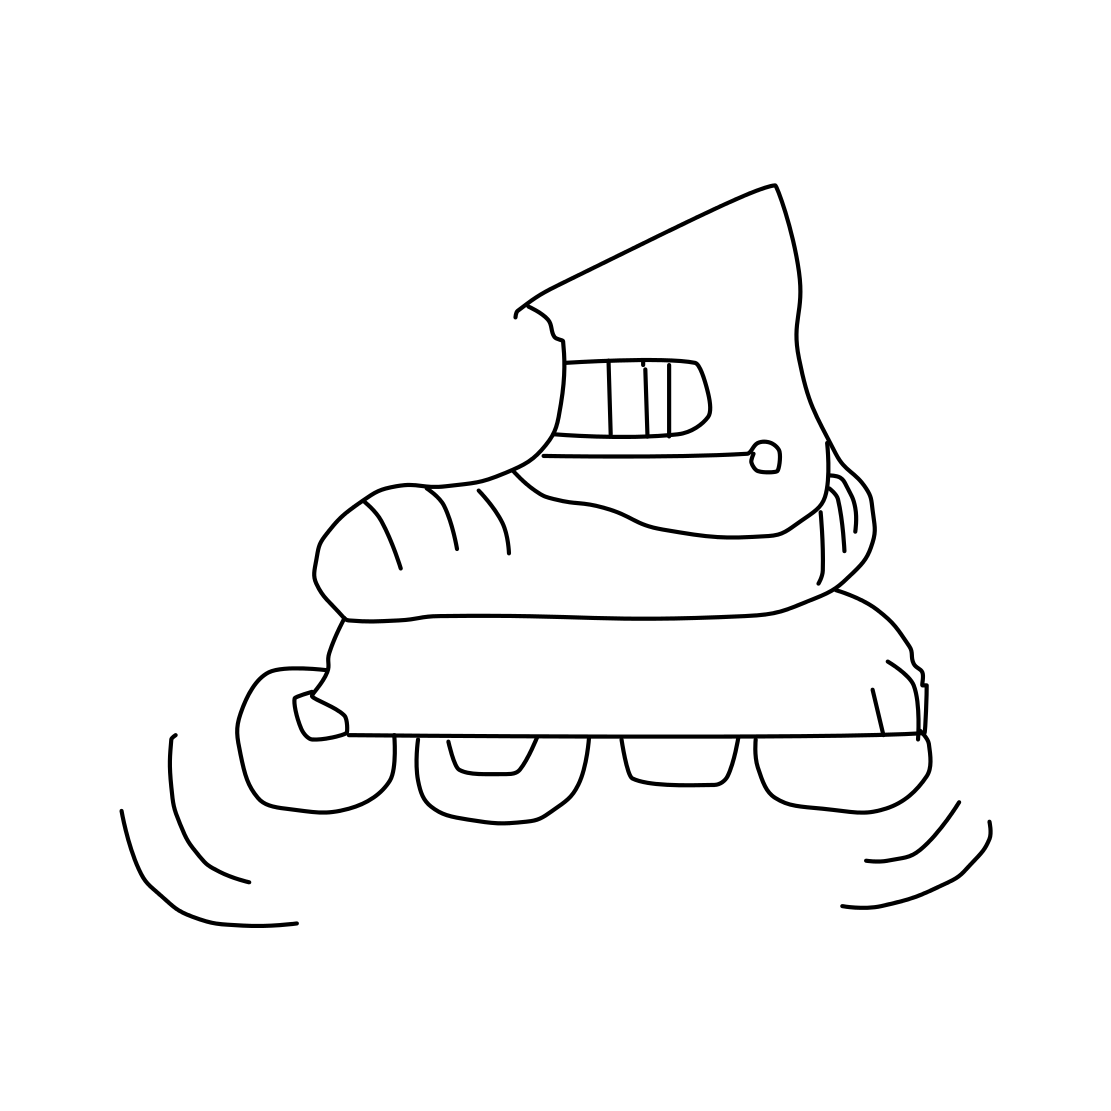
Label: rollerblades